Chest X-ray:
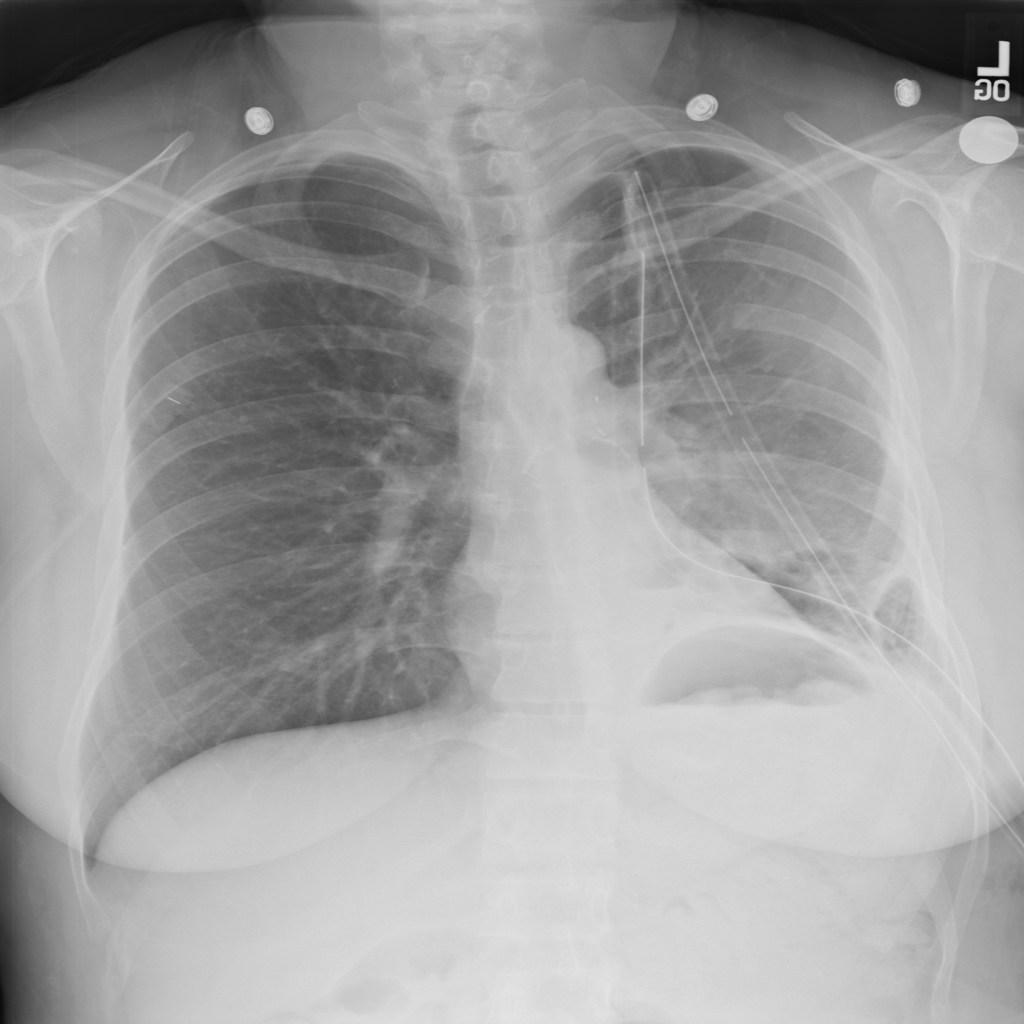
Findings: Pneumothorax, Effusion
No abnormal finding: no